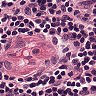
Metastatic tissue present: no